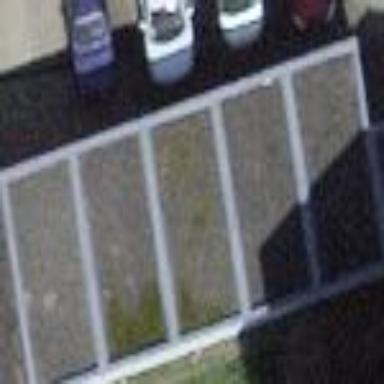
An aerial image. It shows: Group of garages.